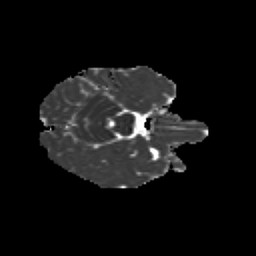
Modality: MD
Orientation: axial
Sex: female
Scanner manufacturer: siemens
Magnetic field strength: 3 T
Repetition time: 5 s
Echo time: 0.071 s